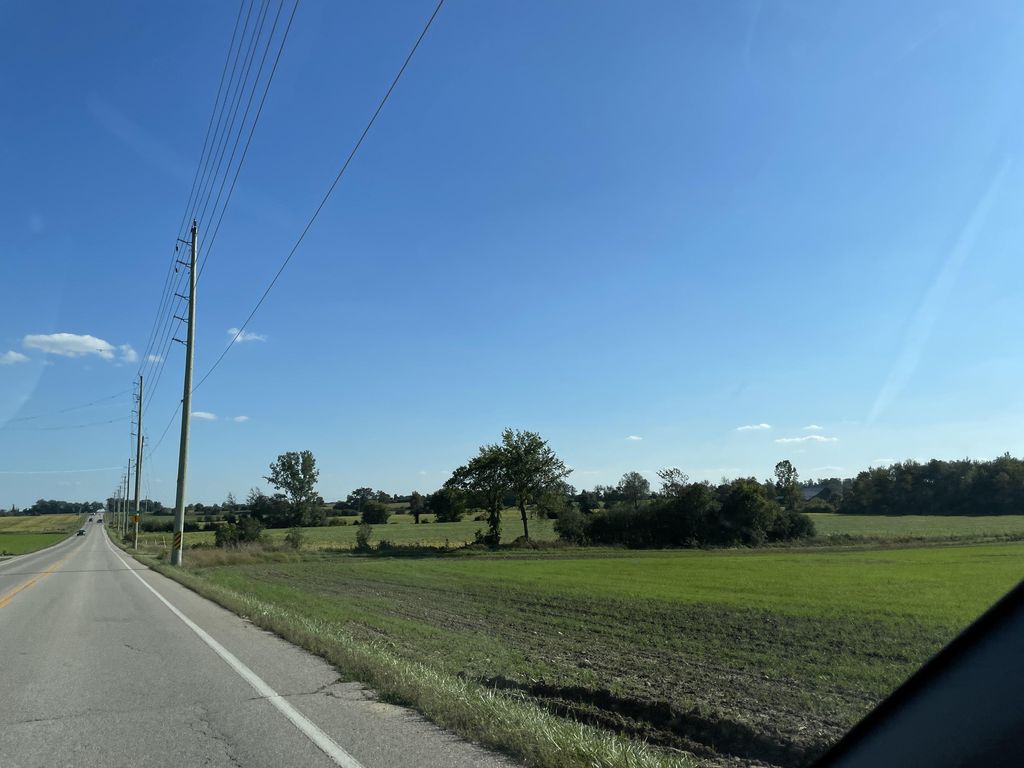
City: kitchener-waterloo